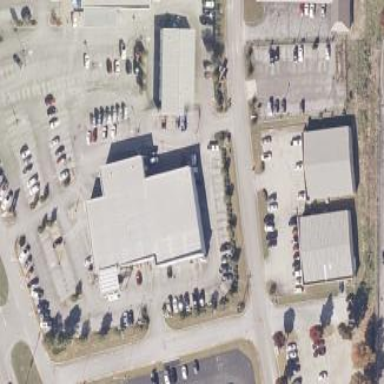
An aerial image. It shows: Retail building that houses car shop.